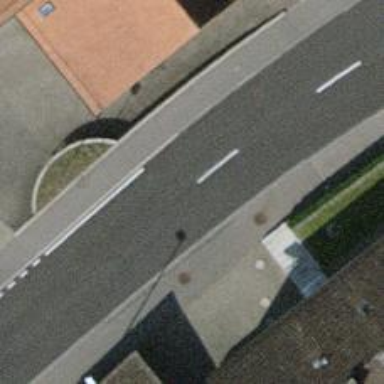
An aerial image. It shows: Asphalt road classified as tertiary.